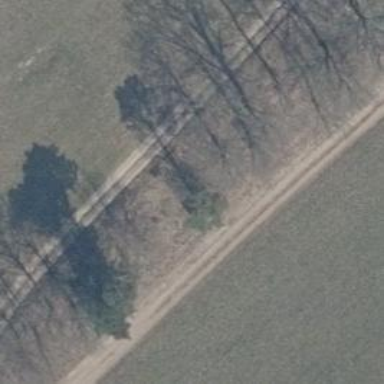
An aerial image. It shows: Sandy track with grade 4 tracktype.